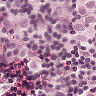
Metastatic tissue present: yes